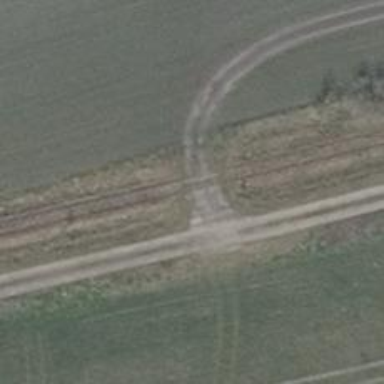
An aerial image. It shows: Level crossing along the railway.